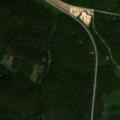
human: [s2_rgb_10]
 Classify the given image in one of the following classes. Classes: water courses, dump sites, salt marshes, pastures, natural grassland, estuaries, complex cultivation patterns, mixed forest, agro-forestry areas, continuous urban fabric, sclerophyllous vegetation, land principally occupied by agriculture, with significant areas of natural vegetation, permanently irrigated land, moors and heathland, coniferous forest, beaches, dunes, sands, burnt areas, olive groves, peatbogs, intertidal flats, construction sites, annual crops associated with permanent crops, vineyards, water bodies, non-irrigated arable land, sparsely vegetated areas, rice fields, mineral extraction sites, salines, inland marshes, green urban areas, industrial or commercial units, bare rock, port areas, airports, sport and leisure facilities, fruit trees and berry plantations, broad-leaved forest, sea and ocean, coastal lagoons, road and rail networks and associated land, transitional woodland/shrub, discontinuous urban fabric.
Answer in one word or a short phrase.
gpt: complex cultivation patterns, coniferous forest, transitional woodland/shrub